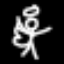
Label: angel